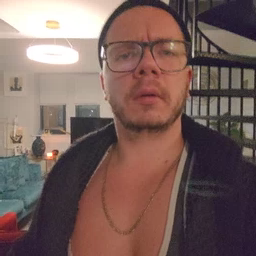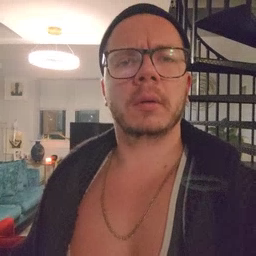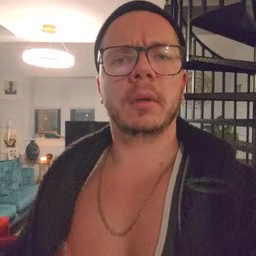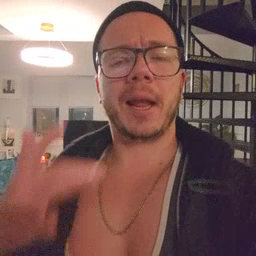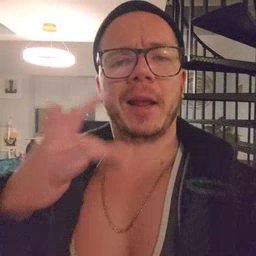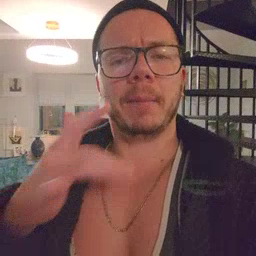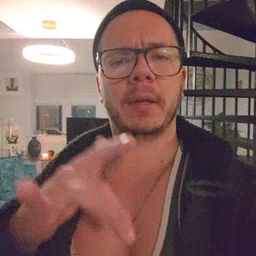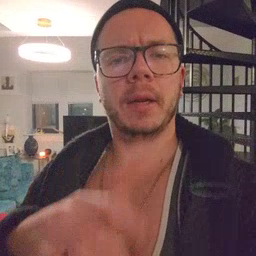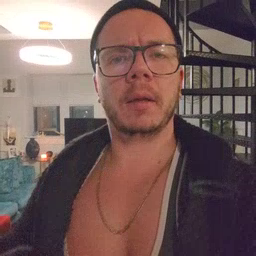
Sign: empty